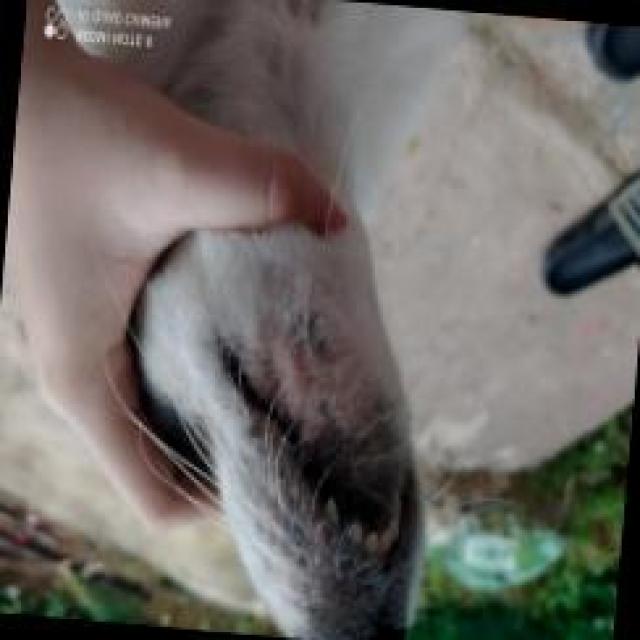
Canine hypersensitivity reaction — allergic skin response with urticaria, erythema, pruritus, and angioedema. May be food, environmental, or flea allergy related.